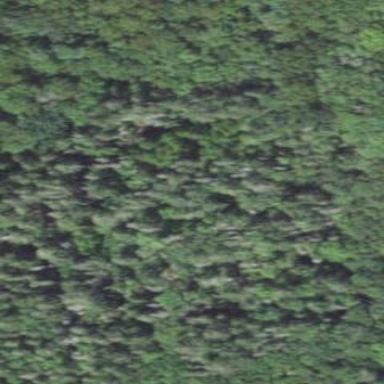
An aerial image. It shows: Woodland consisting mainly of needle-leaved trees.